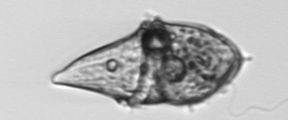
Label: Gyrodinium